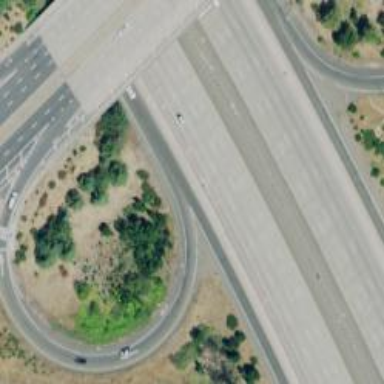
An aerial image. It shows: Motorway junction.